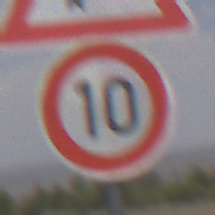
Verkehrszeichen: Geschwindigkeit10
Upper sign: KurveRechts
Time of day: Midday
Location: Outdoor (Nature)
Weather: PartlyCloudy
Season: NotSpecified
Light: Natural